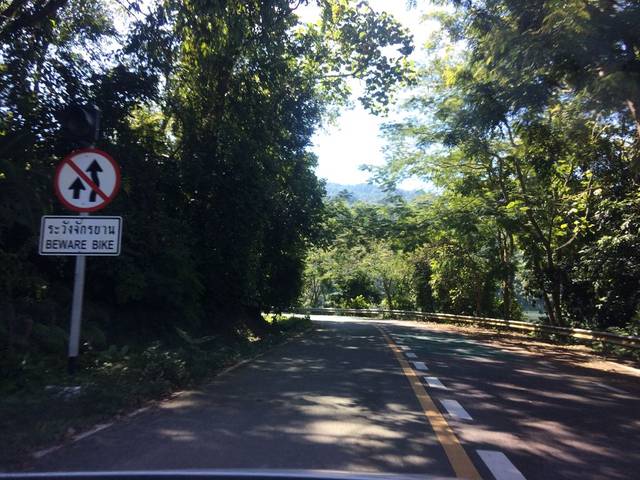
Region: Thailand
Coordinates: 7.884, 98.335